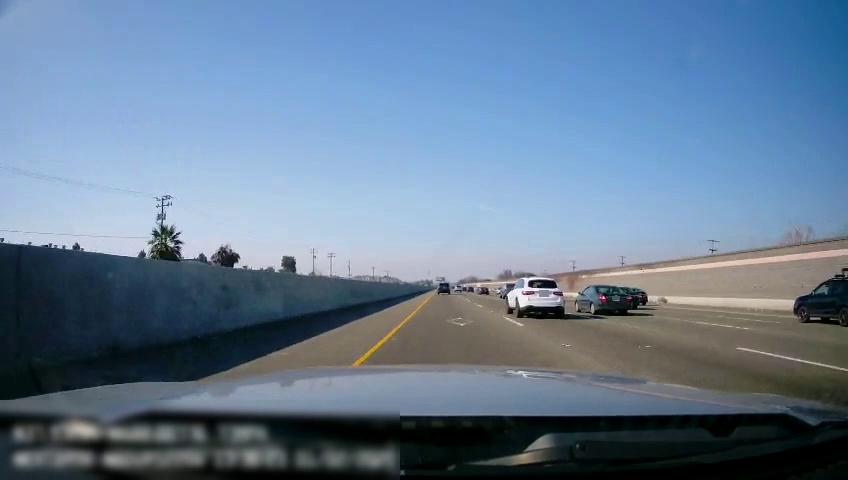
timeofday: Day
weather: Sunny
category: Drivable Space
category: Vehicles | SUV
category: Vehicles | SUV
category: Vehicles | SUV
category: Vehicles | Car
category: Vehicles | Car
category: Vehicles | Car
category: Vehicles | Car
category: Vehicles | Car
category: Lanes | Current Lane
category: Lanes | Current Lane
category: Lanes | Alternate Lane
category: Lanes | Alternate Lane
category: Lanes | Alternate Lane
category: Lanes | Opposite Lane